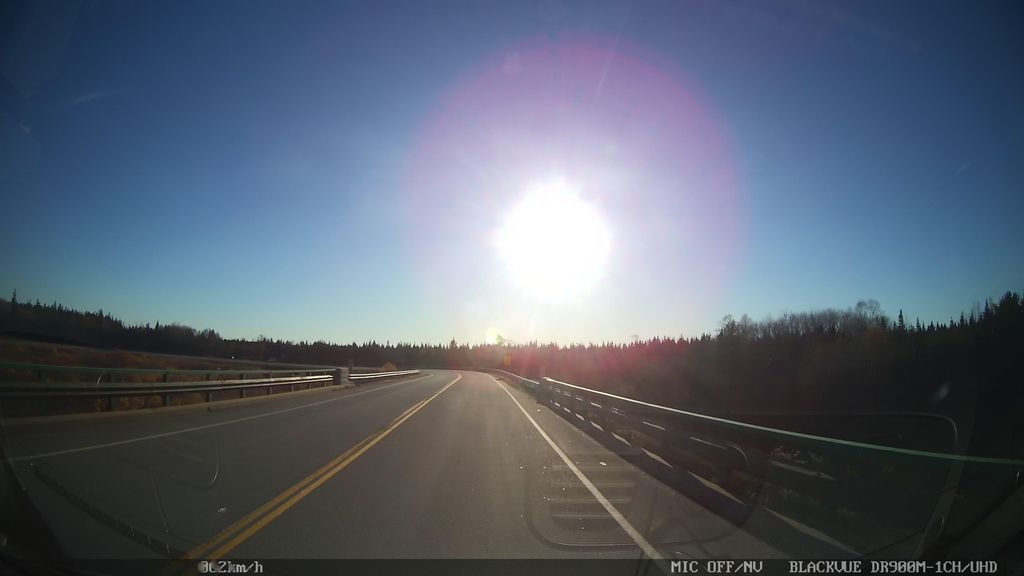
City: halifax